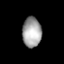
Tissue: lung
Cell type: Fibroblasts
Senescence score: 0.5438
Nuclear area (px): 559
Mean DAPI intensity: 162.385